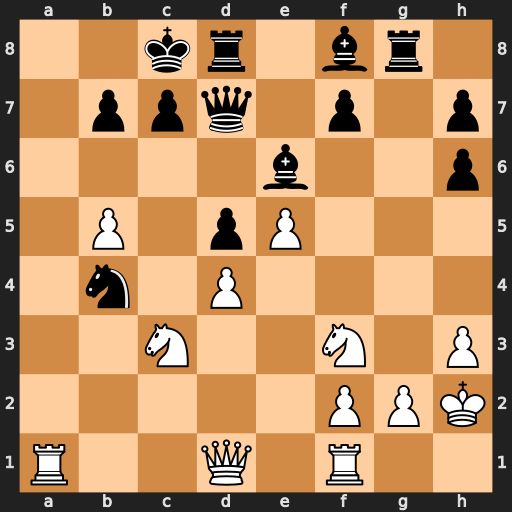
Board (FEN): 2kr1br1/1ppq1p1p/4b2p/1P1pP3/1n1P4/2N2N1P/5PPK/R2Q1R2
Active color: w
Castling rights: -
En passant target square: -
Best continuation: Ra8#